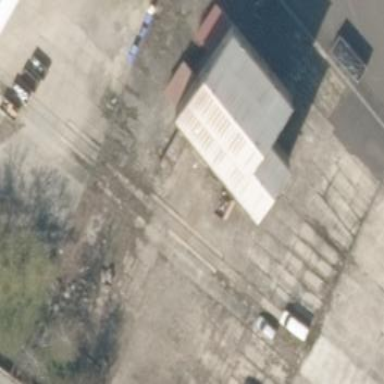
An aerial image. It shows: Industrial building.